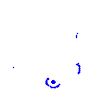
Particle: kaon